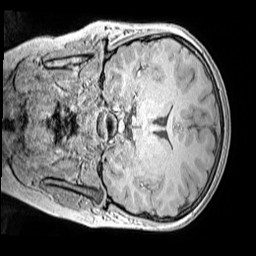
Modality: MP2RAGE
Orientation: coronal
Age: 12
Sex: male
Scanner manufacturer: siemens
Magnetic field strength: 3 T
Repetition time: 4 s
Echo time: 0.00299 s